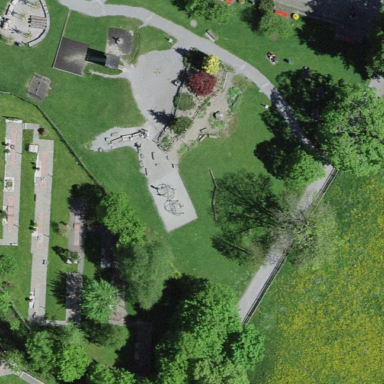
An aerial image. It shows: Miniature golf leisure land.